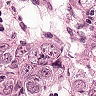
Metastatic tissue present: yes